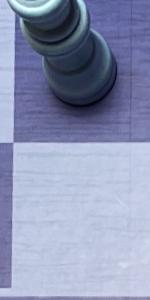
Label: Empty